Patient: sex M, age 70
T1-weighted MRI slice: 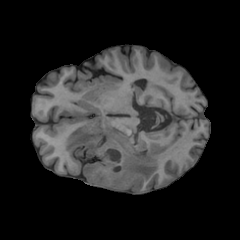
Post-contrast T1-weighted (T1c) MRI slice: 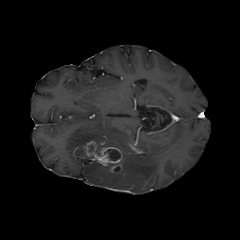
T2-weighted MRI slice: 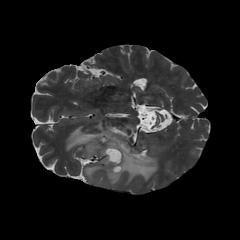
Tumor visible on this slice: yes
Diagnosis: Glioblastoma, IDH-wildtype
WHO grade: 4